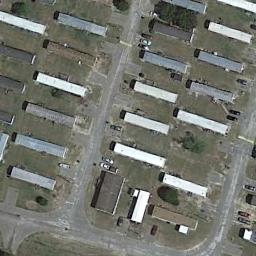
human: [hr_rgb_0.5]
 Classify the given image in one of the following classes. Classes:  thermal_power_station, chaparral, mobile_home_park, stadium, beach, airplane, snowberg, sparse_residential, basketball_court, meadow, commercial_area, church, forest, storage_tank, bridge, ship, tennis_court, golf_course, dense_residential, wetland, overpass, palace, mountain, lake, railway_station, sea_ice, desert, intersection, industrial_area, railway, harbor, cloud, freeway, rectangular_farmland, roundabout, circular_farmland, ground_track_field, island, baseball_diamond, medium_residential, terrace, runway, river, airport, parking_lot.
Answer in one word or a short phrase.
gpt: mobile_home_park